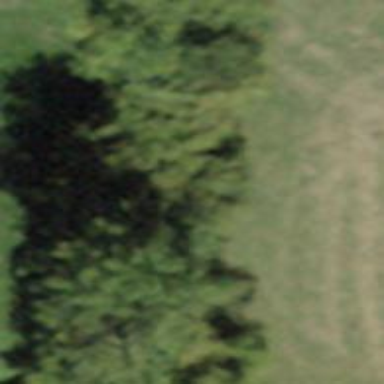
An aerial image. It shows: Row of trees in natural setting.